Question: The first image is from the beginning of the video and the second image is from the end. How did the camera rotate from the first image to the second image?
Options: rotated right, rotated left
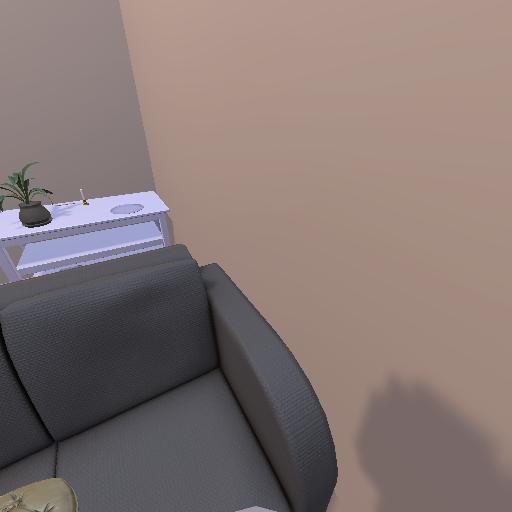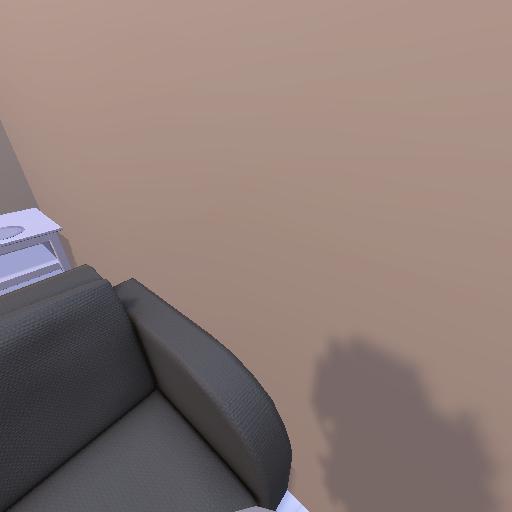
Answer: rotated right